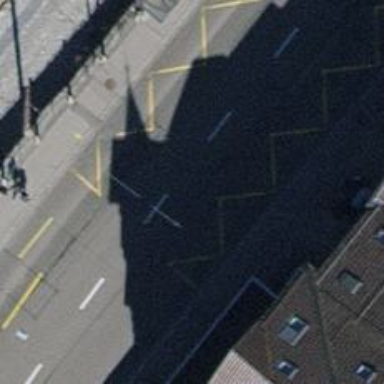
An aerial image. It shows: Trolleybus stop position for public transport.